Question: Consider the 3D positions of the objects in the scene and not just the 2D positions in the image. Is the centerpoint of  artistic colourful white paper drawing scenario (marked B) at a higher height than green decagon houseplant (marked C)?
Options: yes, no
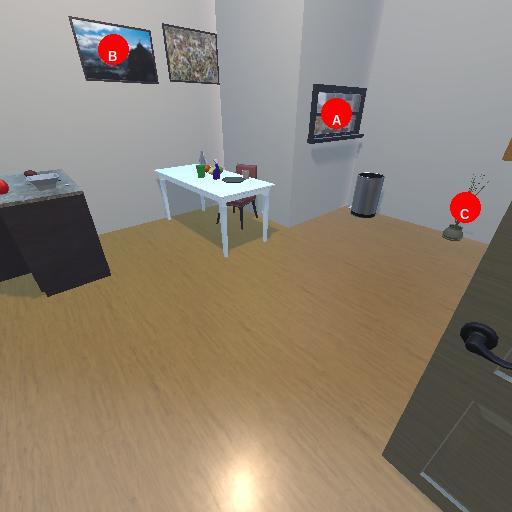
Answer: yes